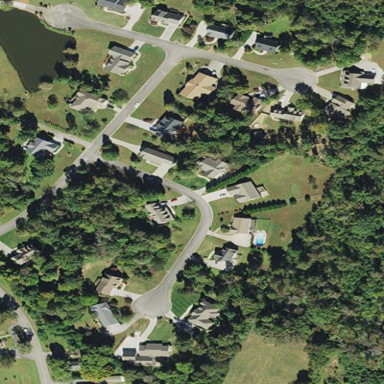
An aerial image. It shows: Neighborhood.